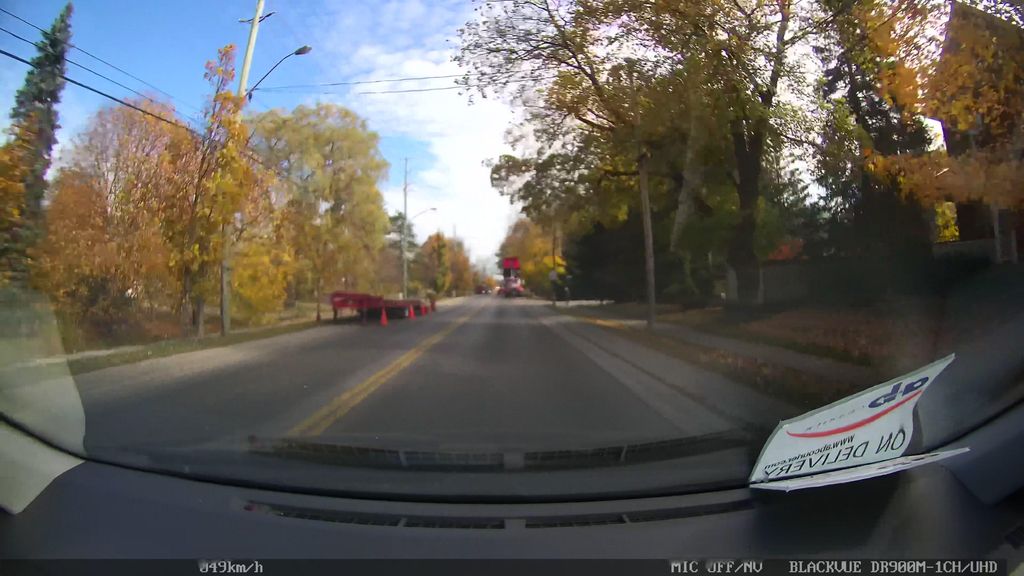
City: toronto